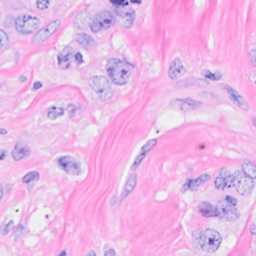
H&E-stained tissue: Breast